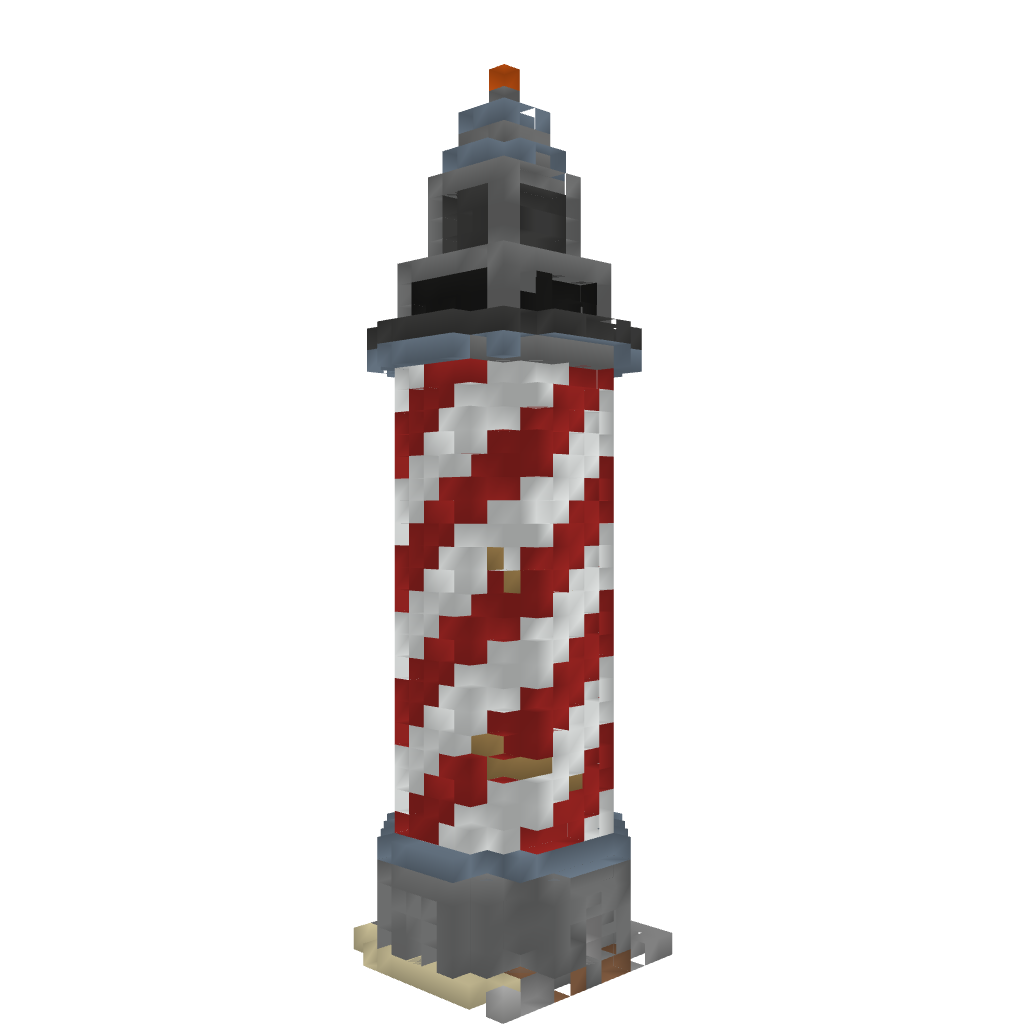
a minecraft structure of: Lighthouse